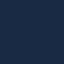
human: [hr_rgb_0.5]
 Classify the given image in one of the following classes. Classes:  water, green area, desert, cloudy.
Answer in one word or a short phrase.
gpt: water